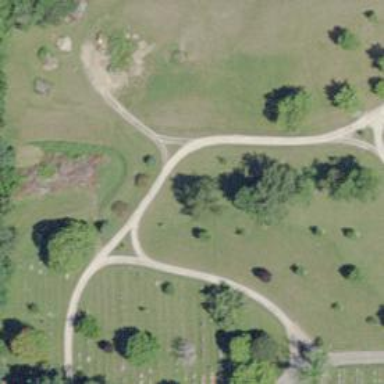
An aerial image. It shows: Driveway leading to service road.